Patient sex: M
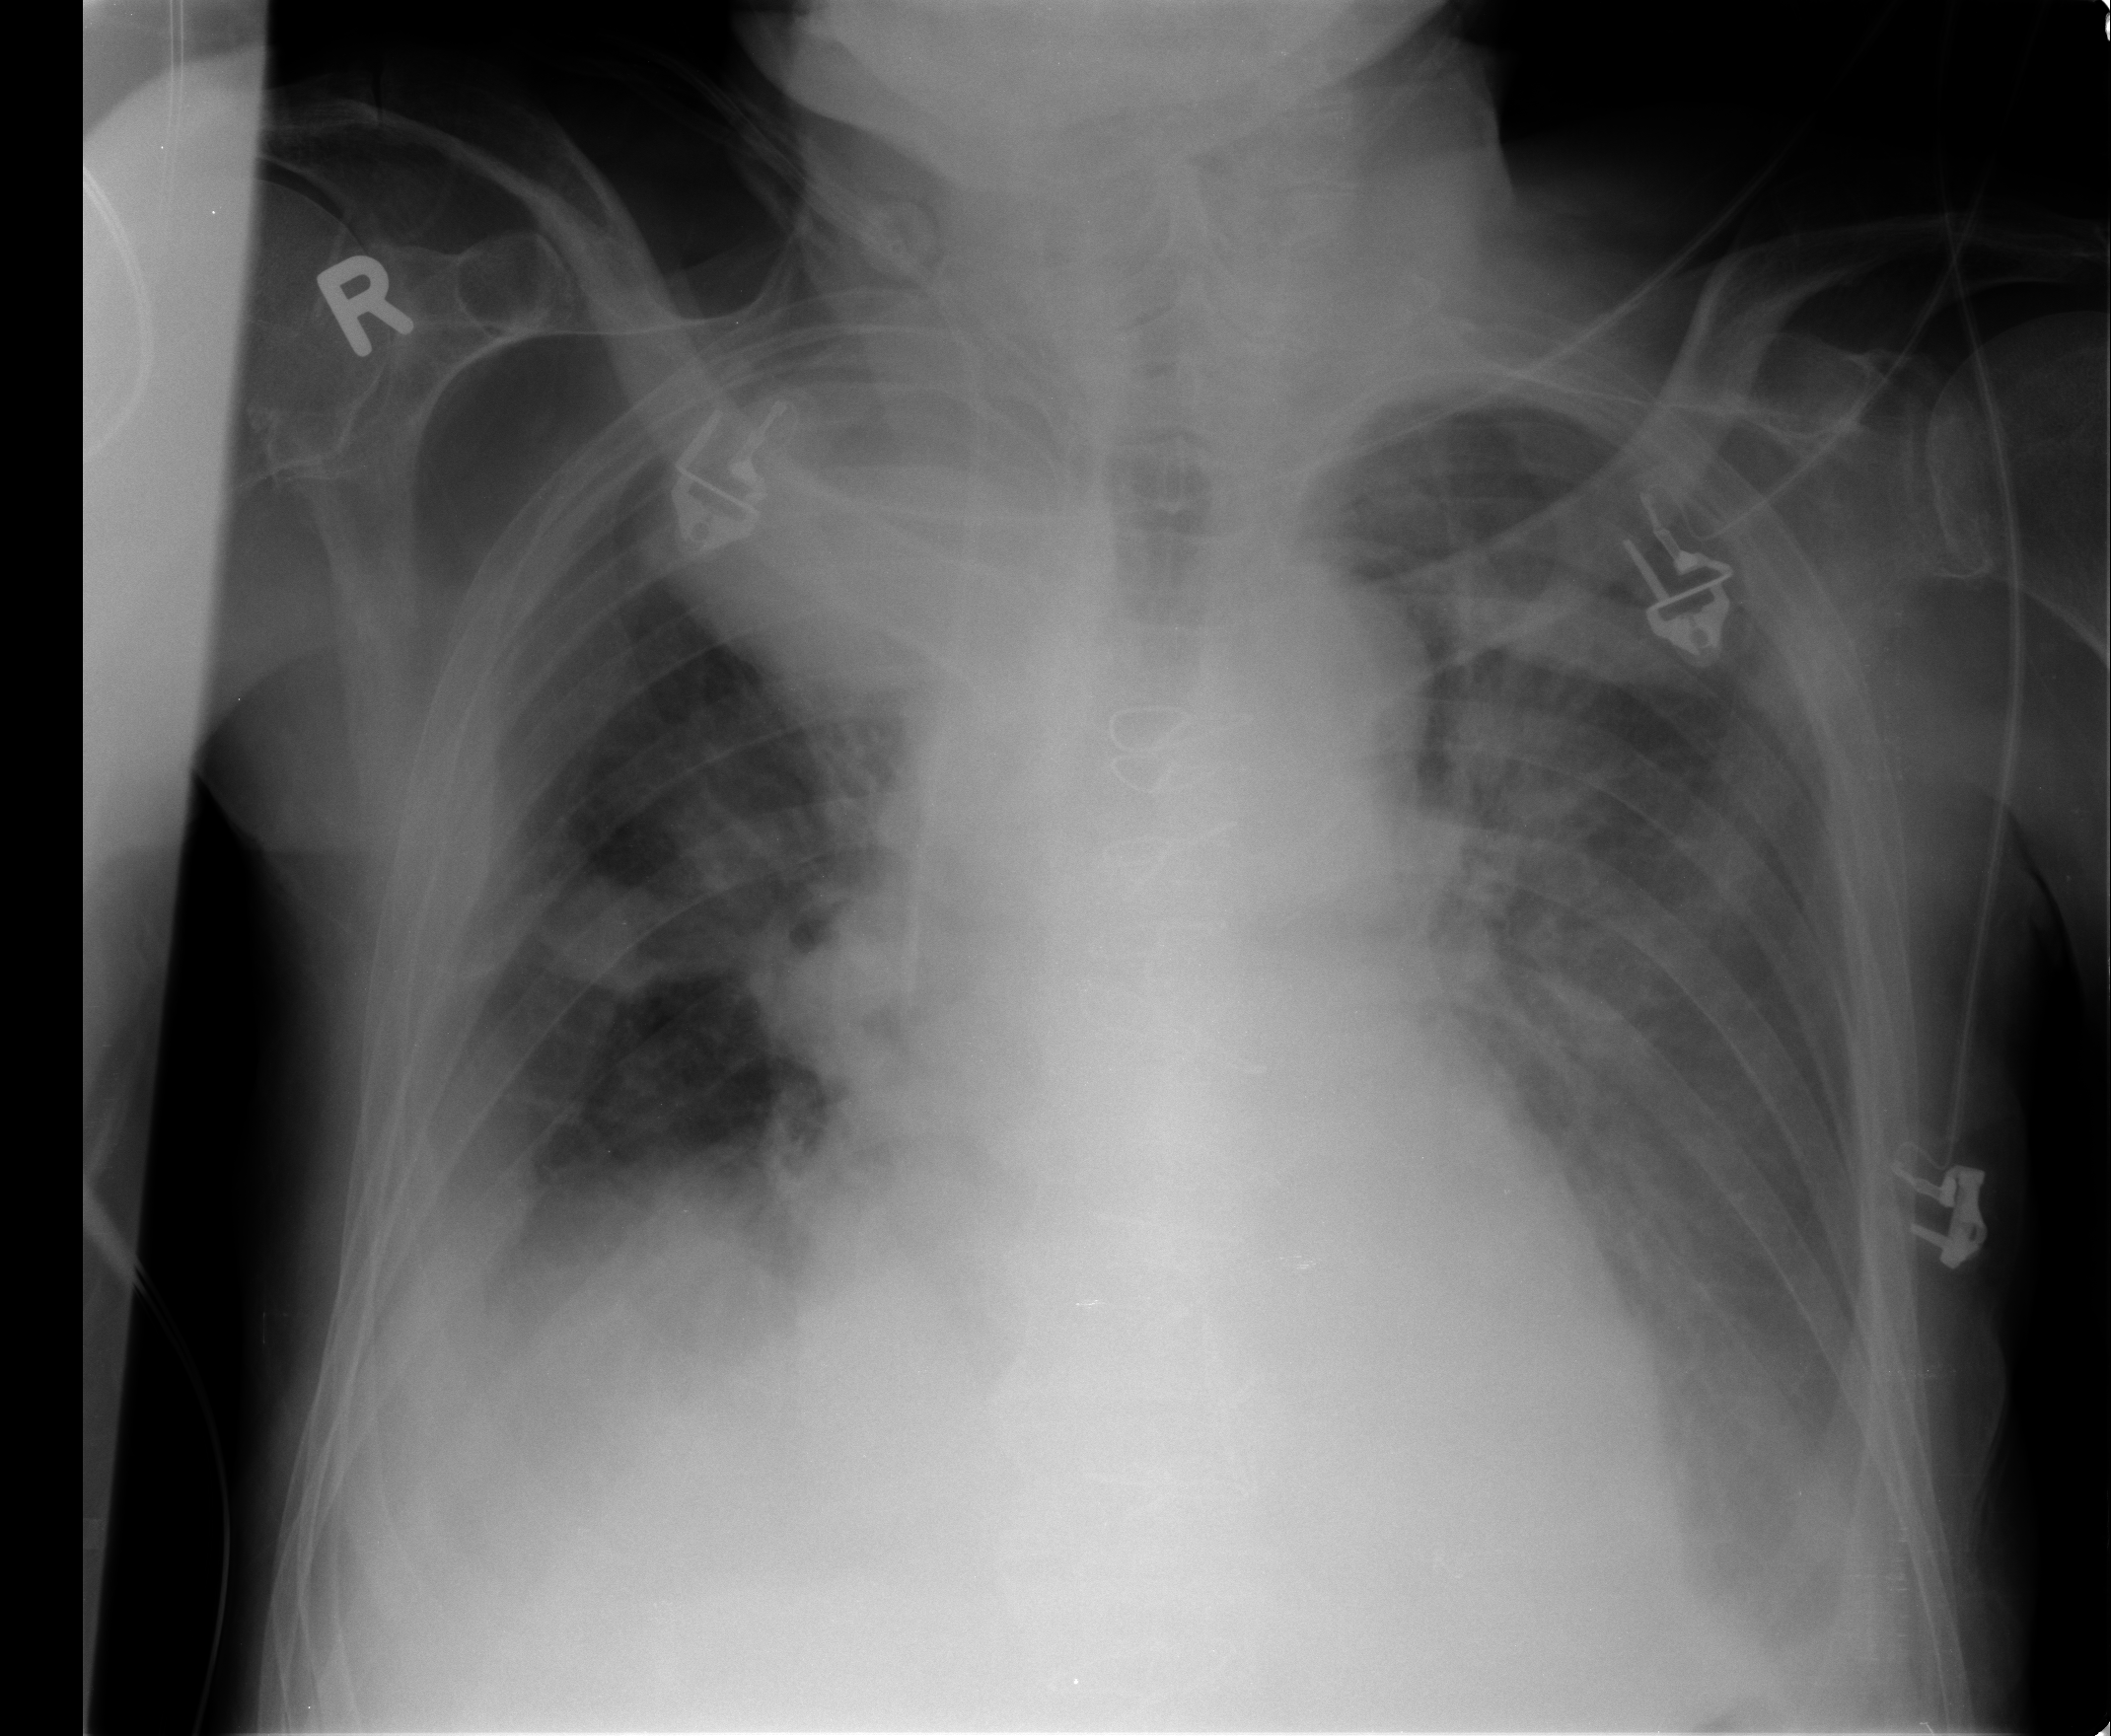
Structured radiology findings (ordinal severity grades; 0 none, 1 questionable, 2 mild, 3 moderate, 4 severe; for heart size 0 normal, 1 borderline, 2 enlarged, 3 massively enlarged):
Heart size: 2
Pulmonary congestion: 2
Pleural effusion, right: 2
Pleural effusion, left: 3
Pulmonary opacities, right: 2
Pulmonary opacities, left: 0
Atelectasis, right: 3
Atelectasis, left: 2